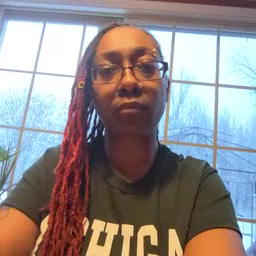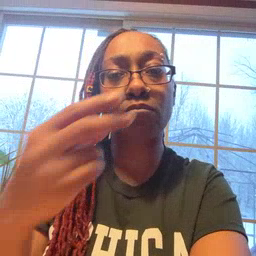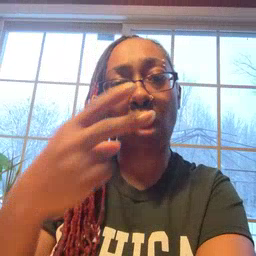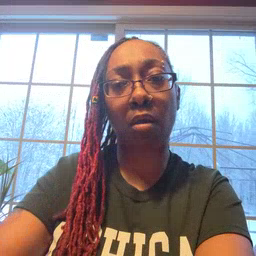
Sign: look